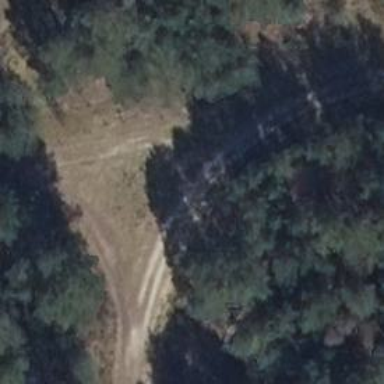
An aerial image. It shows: Gravel track with grade2 quality.